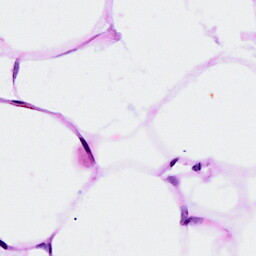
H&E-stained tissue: Breast